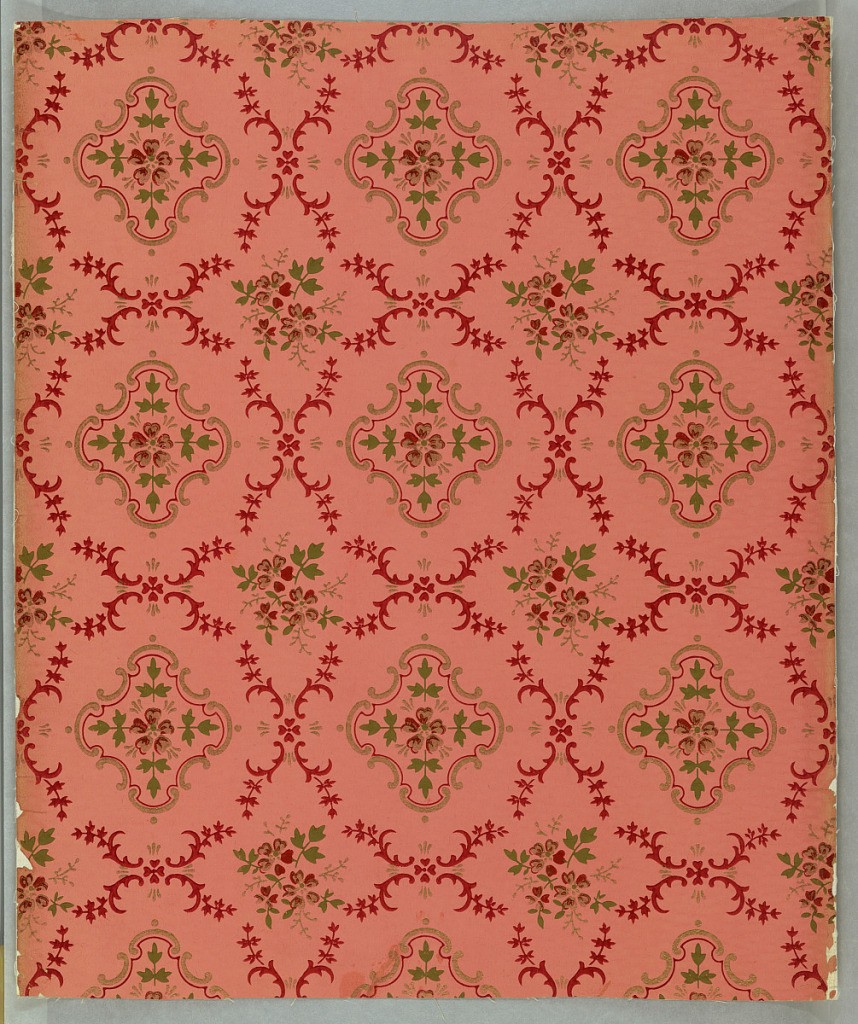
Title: Ceiling paper
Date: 1890–1900
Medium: Machine-printed
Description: Rows of medium-sized circular medallions are bordered with small floral sprays. Within each medallion is a four-sided center motif with gilt scrolls around edges and a five-petaled flower in center. Sprays of flowers are in the lozenge-shaped space between medallions. Touches of gilt highlight the motifs. Printed in red, green and gilt on pink field.